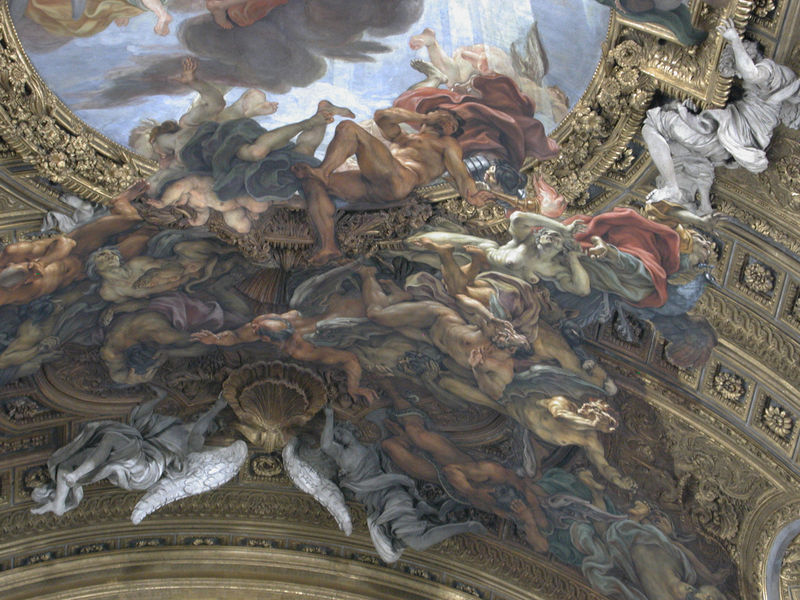
Titel: Deckengemälde “Anbetung des Namens Jesu” in Il Gesù in Rom
Künstler: Giovanni Battista Gaulli
Standort: Rom, Il Gesù (EU - I - Latium)
Schlagwörter: blau, flügel, himmel, nackt, blumen, licht, marmor, männer, schmuck, weiss, haus, rot, schloss, wolke, barock, kirche, gold, decke, gewänder, renaissance, engel, skulptur, italien, figuren, ornamente, stuck, fallen, gewölbe, palast, palazzo, statuen, hölle, sturz, heilige, muschel, deckengemälde, putten, deckenmalerei, deckenfresko, nachkt